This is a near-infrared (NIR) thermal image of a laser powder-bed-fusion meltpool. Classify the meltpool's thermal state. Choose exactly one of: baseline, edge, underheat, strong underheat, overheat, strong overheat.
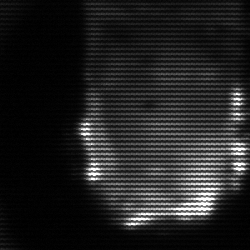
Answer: baseline